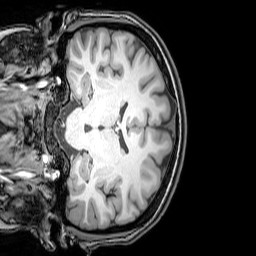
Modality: T1w
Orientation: coronal
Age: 22
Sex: female
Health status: healthy
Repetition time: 0.081 s
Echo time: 0.037 s